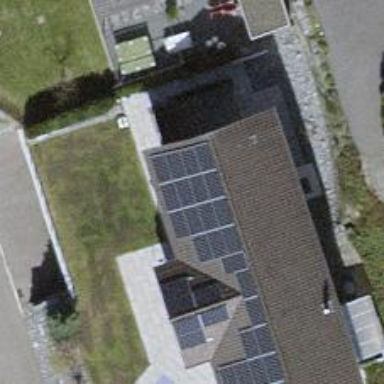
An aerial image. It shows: Solar power generator using photovoltaic panels.